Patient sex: M
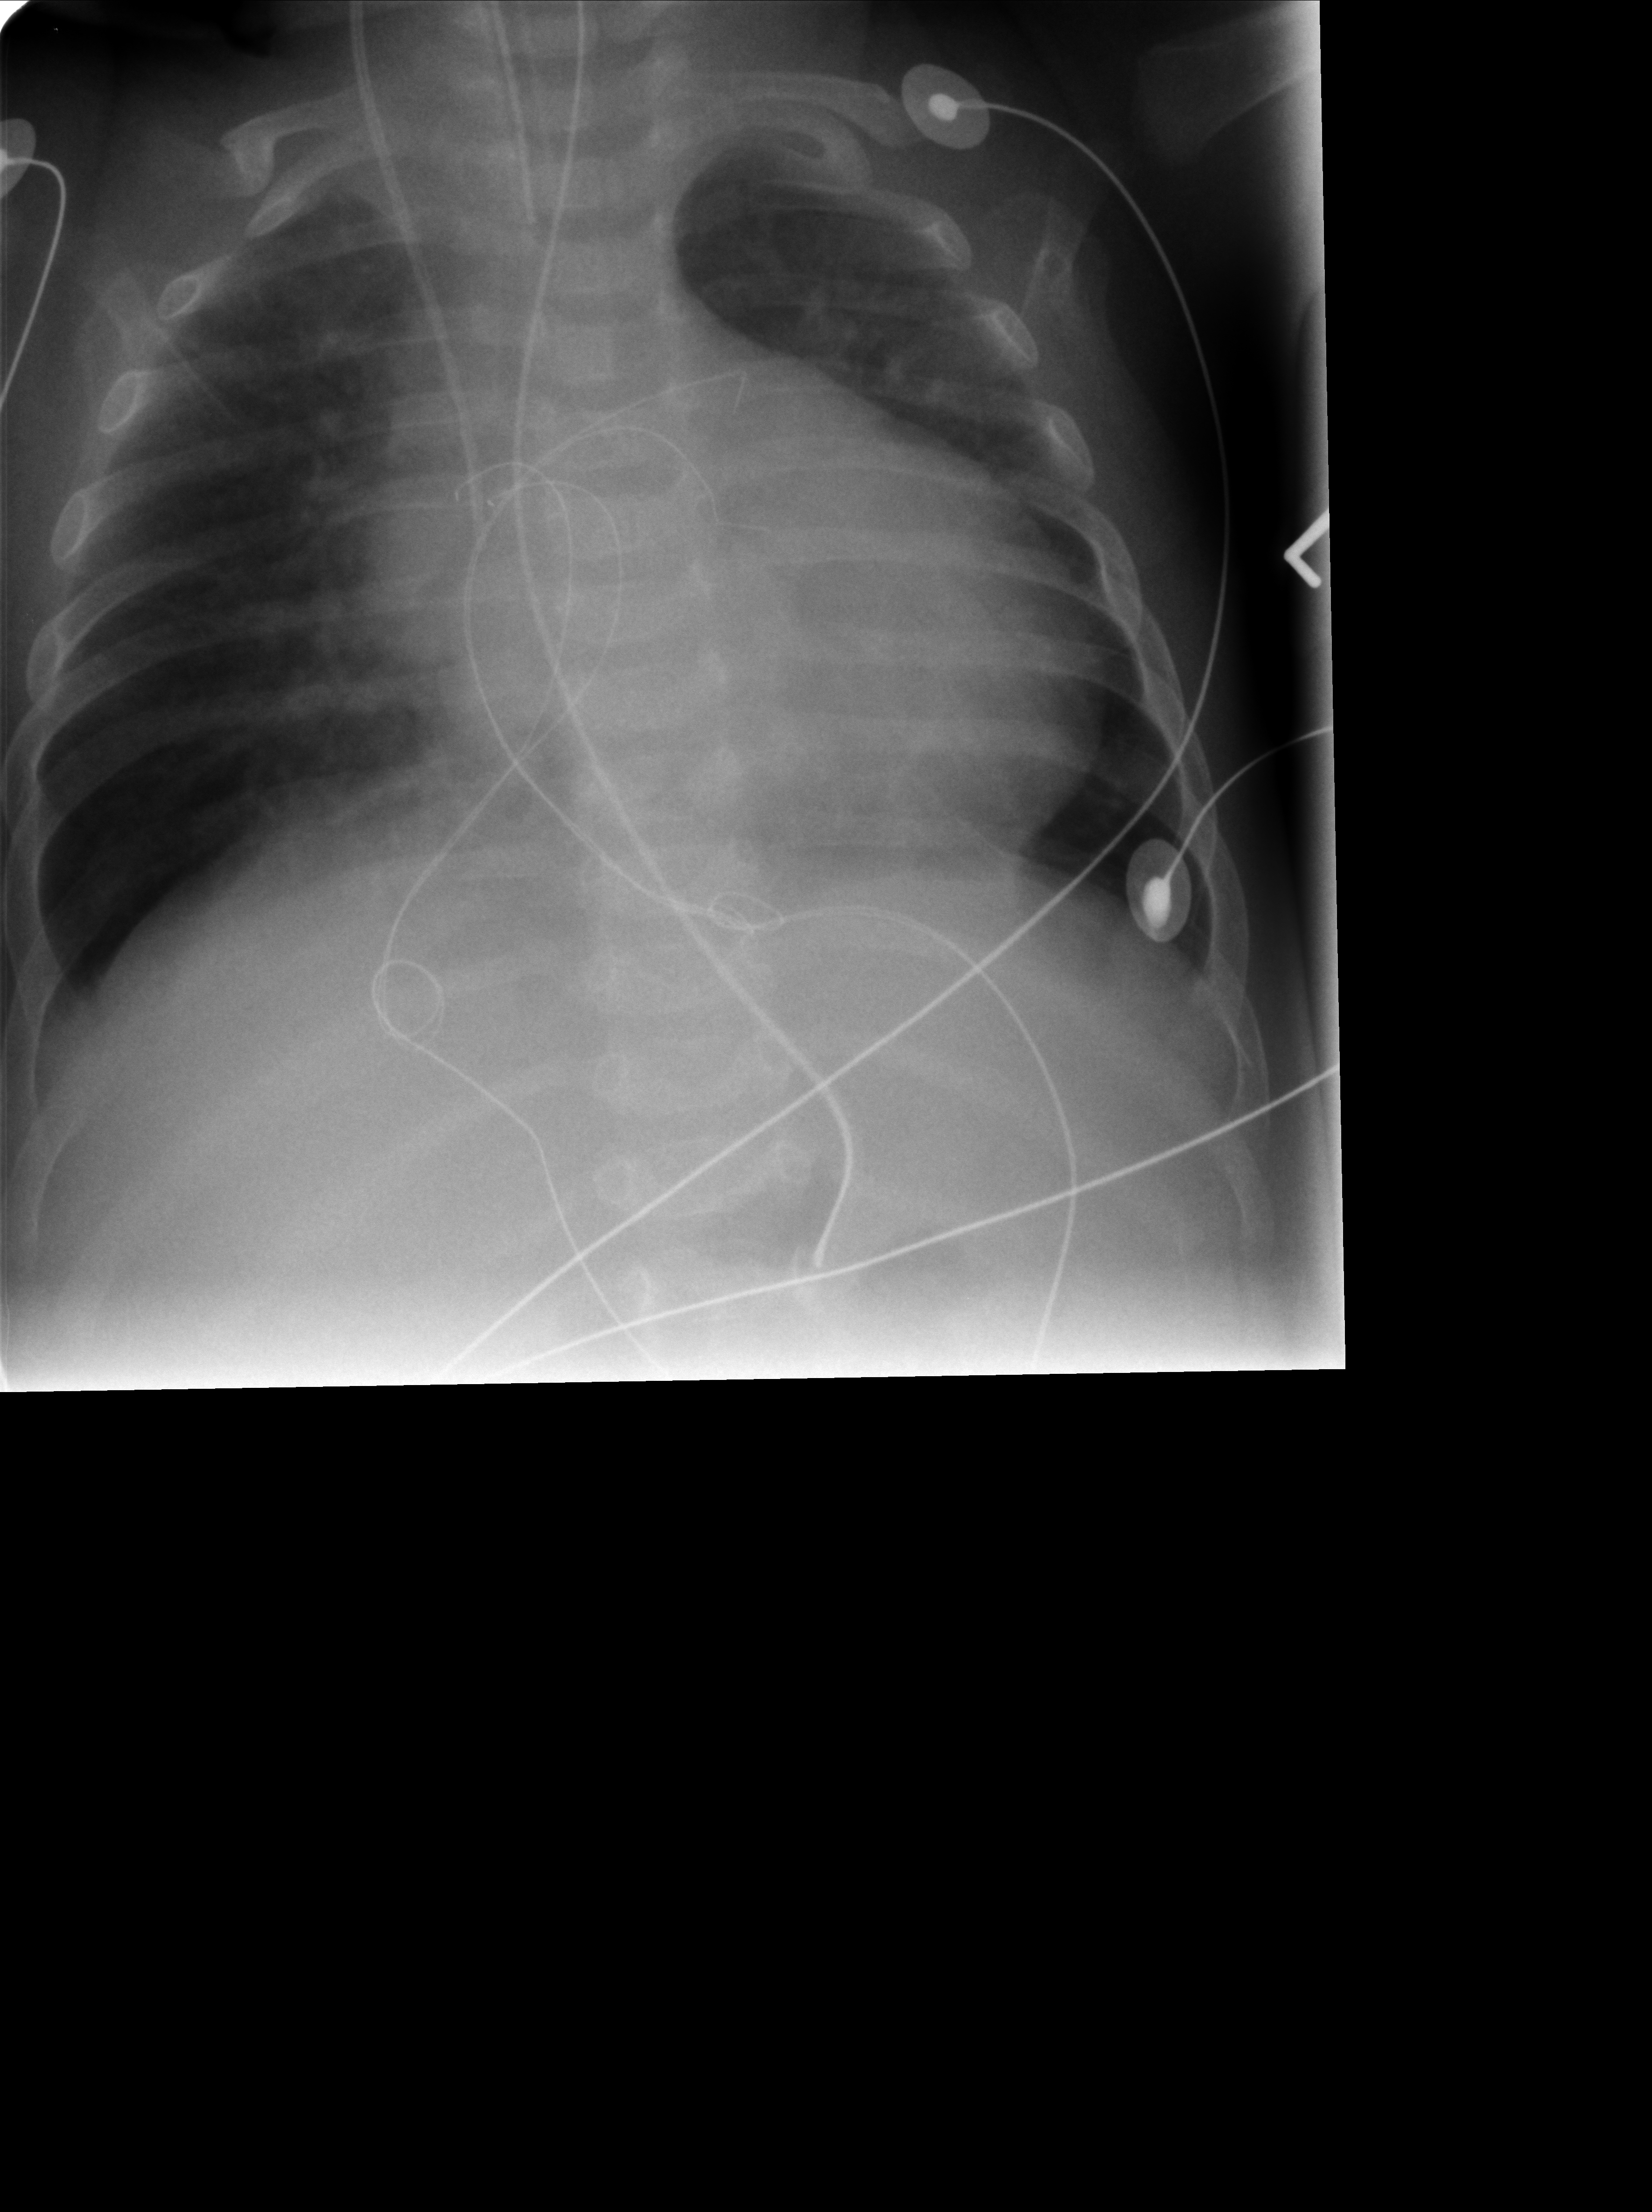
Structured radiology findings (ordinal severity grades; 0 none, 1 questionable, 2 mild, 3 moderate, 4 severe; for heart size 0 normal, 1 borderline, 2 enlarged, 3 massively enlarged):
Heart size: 2
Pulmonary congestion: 1
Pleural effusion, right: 0
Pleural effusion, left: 0
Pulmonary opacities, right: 0
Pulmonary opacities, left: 0
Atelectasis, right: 0
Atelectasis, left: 0